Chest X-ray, PA view. Patient: 30 years old, sex M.
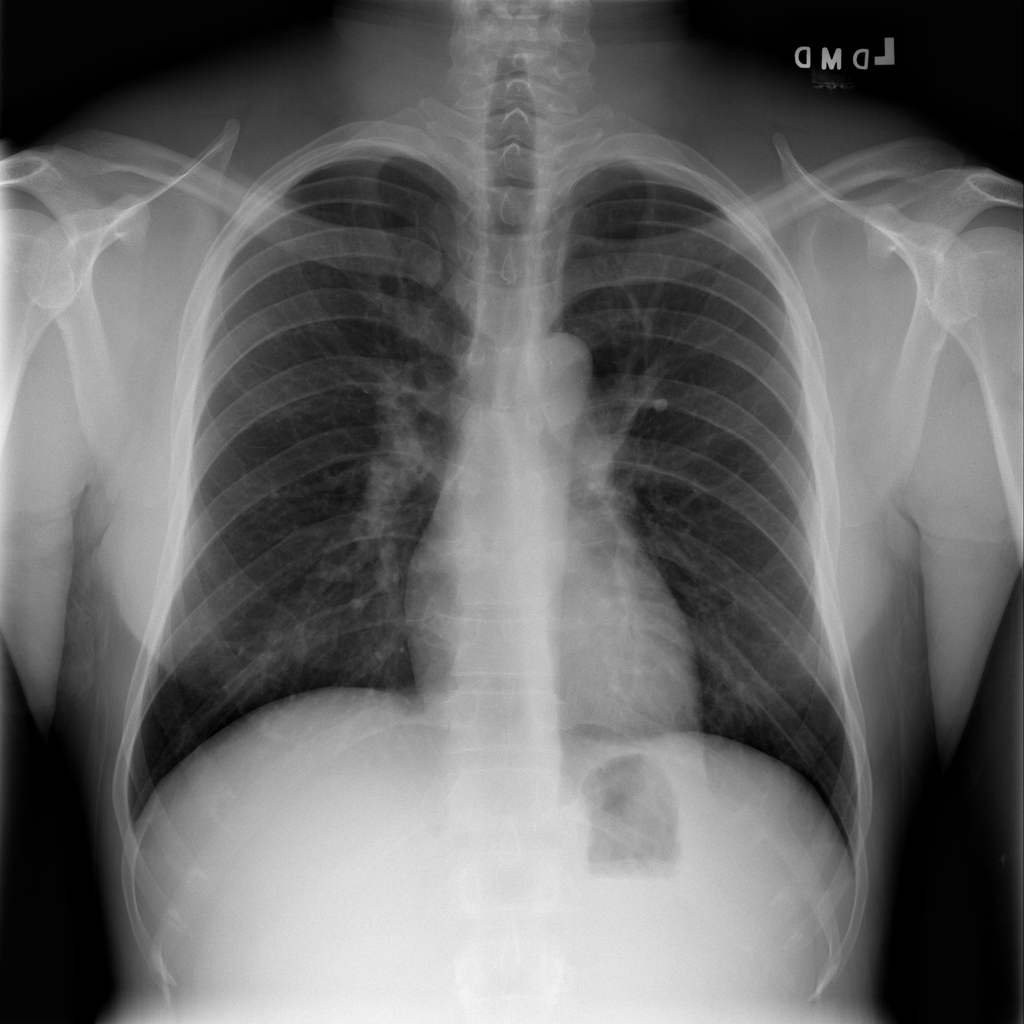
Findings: No Finding